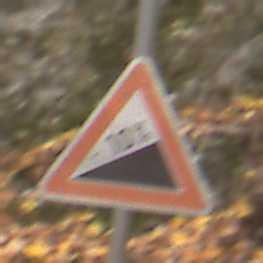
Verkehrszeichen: Steigung10
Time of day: MorningAfternoon
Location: Outdoor (Nature)
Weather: Overcast
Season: Autumn
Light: Natural